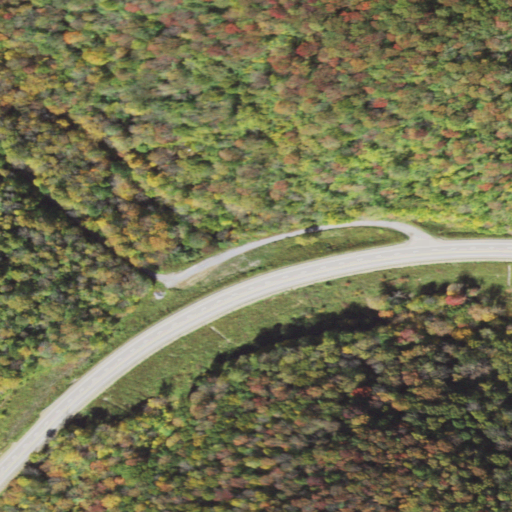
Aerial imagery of valley in Pennsylvania named Big Fill Hollow containing deciduous forest, open development, mixed forest, pasture, and low intensity development